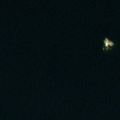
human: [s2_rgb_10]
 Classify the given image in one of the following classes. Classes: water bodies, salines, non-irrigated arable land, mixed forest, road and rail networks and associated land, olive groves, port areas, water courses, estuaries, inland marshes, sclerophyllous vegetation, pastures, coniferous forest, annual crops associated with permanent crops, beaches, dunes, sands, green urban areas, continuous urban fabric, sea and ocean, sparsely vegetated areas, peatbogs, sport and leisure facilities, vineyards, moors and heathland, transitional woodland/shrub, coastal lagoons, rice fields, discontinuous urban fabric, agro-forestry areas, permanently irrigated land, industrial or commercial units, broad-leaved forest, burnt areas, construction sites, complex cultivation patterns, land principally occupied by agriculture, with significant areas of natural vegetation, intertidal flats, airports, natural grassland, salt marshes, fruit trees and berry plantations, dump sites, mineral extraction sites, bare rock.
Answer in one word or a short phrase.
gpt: sea and ocean